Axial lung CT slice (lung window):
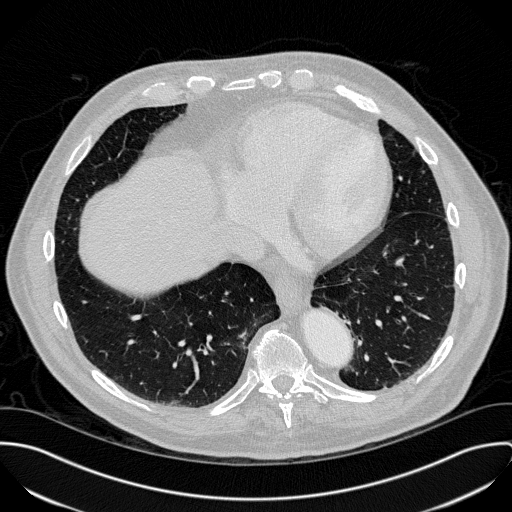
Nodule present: no